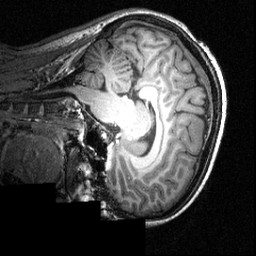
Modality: T1w
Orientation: sagittal
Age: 22
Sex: female
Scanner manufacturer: siemens
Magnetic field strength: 3.951 T
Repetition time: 1.5 s
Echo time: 0.00335 s